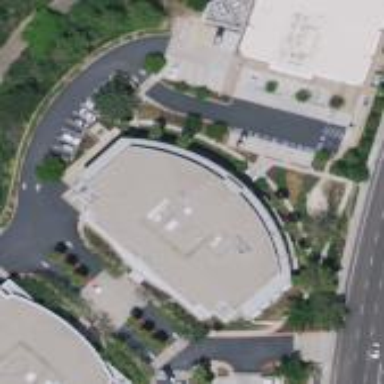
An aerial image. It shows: Office building.